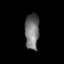
Tissue: lung
Cell type: Epithelial cells
Senescence score: 0.2199
Nuclear area (px): 496
Mean DAPI intensity: 114.528